Question: I have three vectors of the same lenght: 'x', 'y', and 'cls'. I want to make a 2D plot of x and y but each point should have a color corresponding to the value of 'cls'.
I thought about using the 'scatter' function but you can chage the color of the whole plot, not of particular elements. Any ideas?
I would like to get something like in this example, when 'cls' has elements of three values:

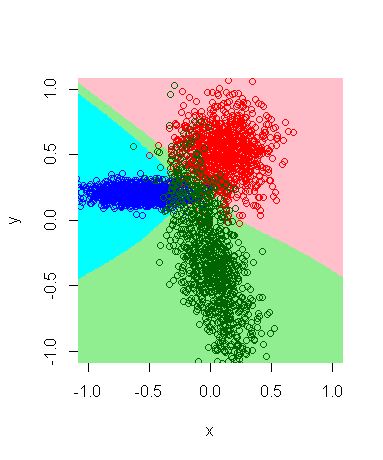
Answer: From the help of scatter:
scatter(x,y,a,c) specifies the circle colors. To plot all circles with the same color, specify c as a single color string or an RGB triplet. To use varying color, specify c as a vector or a three-column matrix of RGB triplets.
you can construct c as
'''
c=zeros(size(x),3);
c(cls==1,:)=[1 0 0]; % 1 is red
% ...
scatter(x,y,1,c)
'''
However, I dont know how to do the background. Did you apply some Machine learning algorithm to clasify the data? maybe you can get the equations to plot the background from there, but it depends on the method.